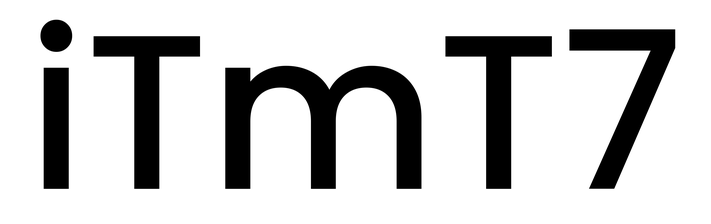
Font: Poppins-Medium